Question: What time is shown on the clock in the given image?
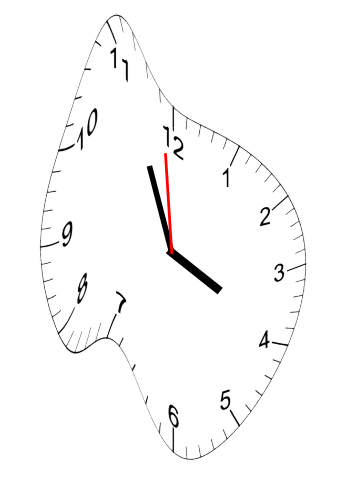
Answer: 03:55:59